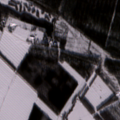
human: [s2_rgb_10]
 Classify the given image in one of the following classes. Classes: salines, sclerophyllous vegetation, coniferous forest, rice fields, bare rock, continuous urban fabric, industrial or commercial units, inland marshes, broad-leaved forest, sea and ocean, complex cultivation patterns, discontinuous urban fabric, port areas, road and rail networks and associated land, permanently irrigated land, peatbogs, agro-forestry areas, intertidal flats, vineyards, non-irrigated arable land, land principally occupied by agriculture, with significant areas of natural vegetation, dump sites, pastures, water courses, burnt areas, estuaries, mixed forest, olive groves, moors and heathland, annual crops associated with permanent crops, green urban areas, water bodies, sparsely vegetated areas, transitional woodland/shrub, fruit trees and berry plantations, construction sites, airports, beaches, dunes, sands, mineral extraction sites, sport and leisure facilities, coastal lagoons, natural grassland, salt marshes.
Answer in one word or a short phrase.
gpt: non-irrigated arable land, broad-leaved forest, coniferous forest, mixed forest, water bodies